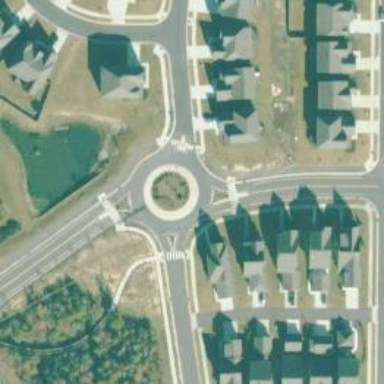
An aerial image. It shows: Marked crossing on the road.